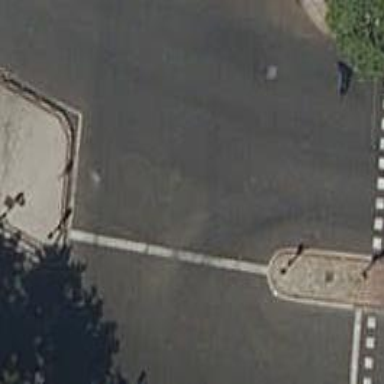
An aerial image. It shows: Road with traffic signals.